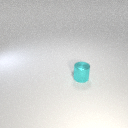
small cyan metal cylinder